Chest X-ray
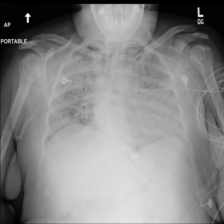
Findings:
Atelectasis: negative
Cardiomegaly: negative
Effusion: negative
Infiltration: negative
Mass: negative
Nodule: negative
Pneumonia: negative
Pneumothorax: negative
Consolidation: negative
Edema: positive
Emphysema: negative
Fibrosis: negative
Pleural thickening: negative
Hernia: negative